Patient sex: M
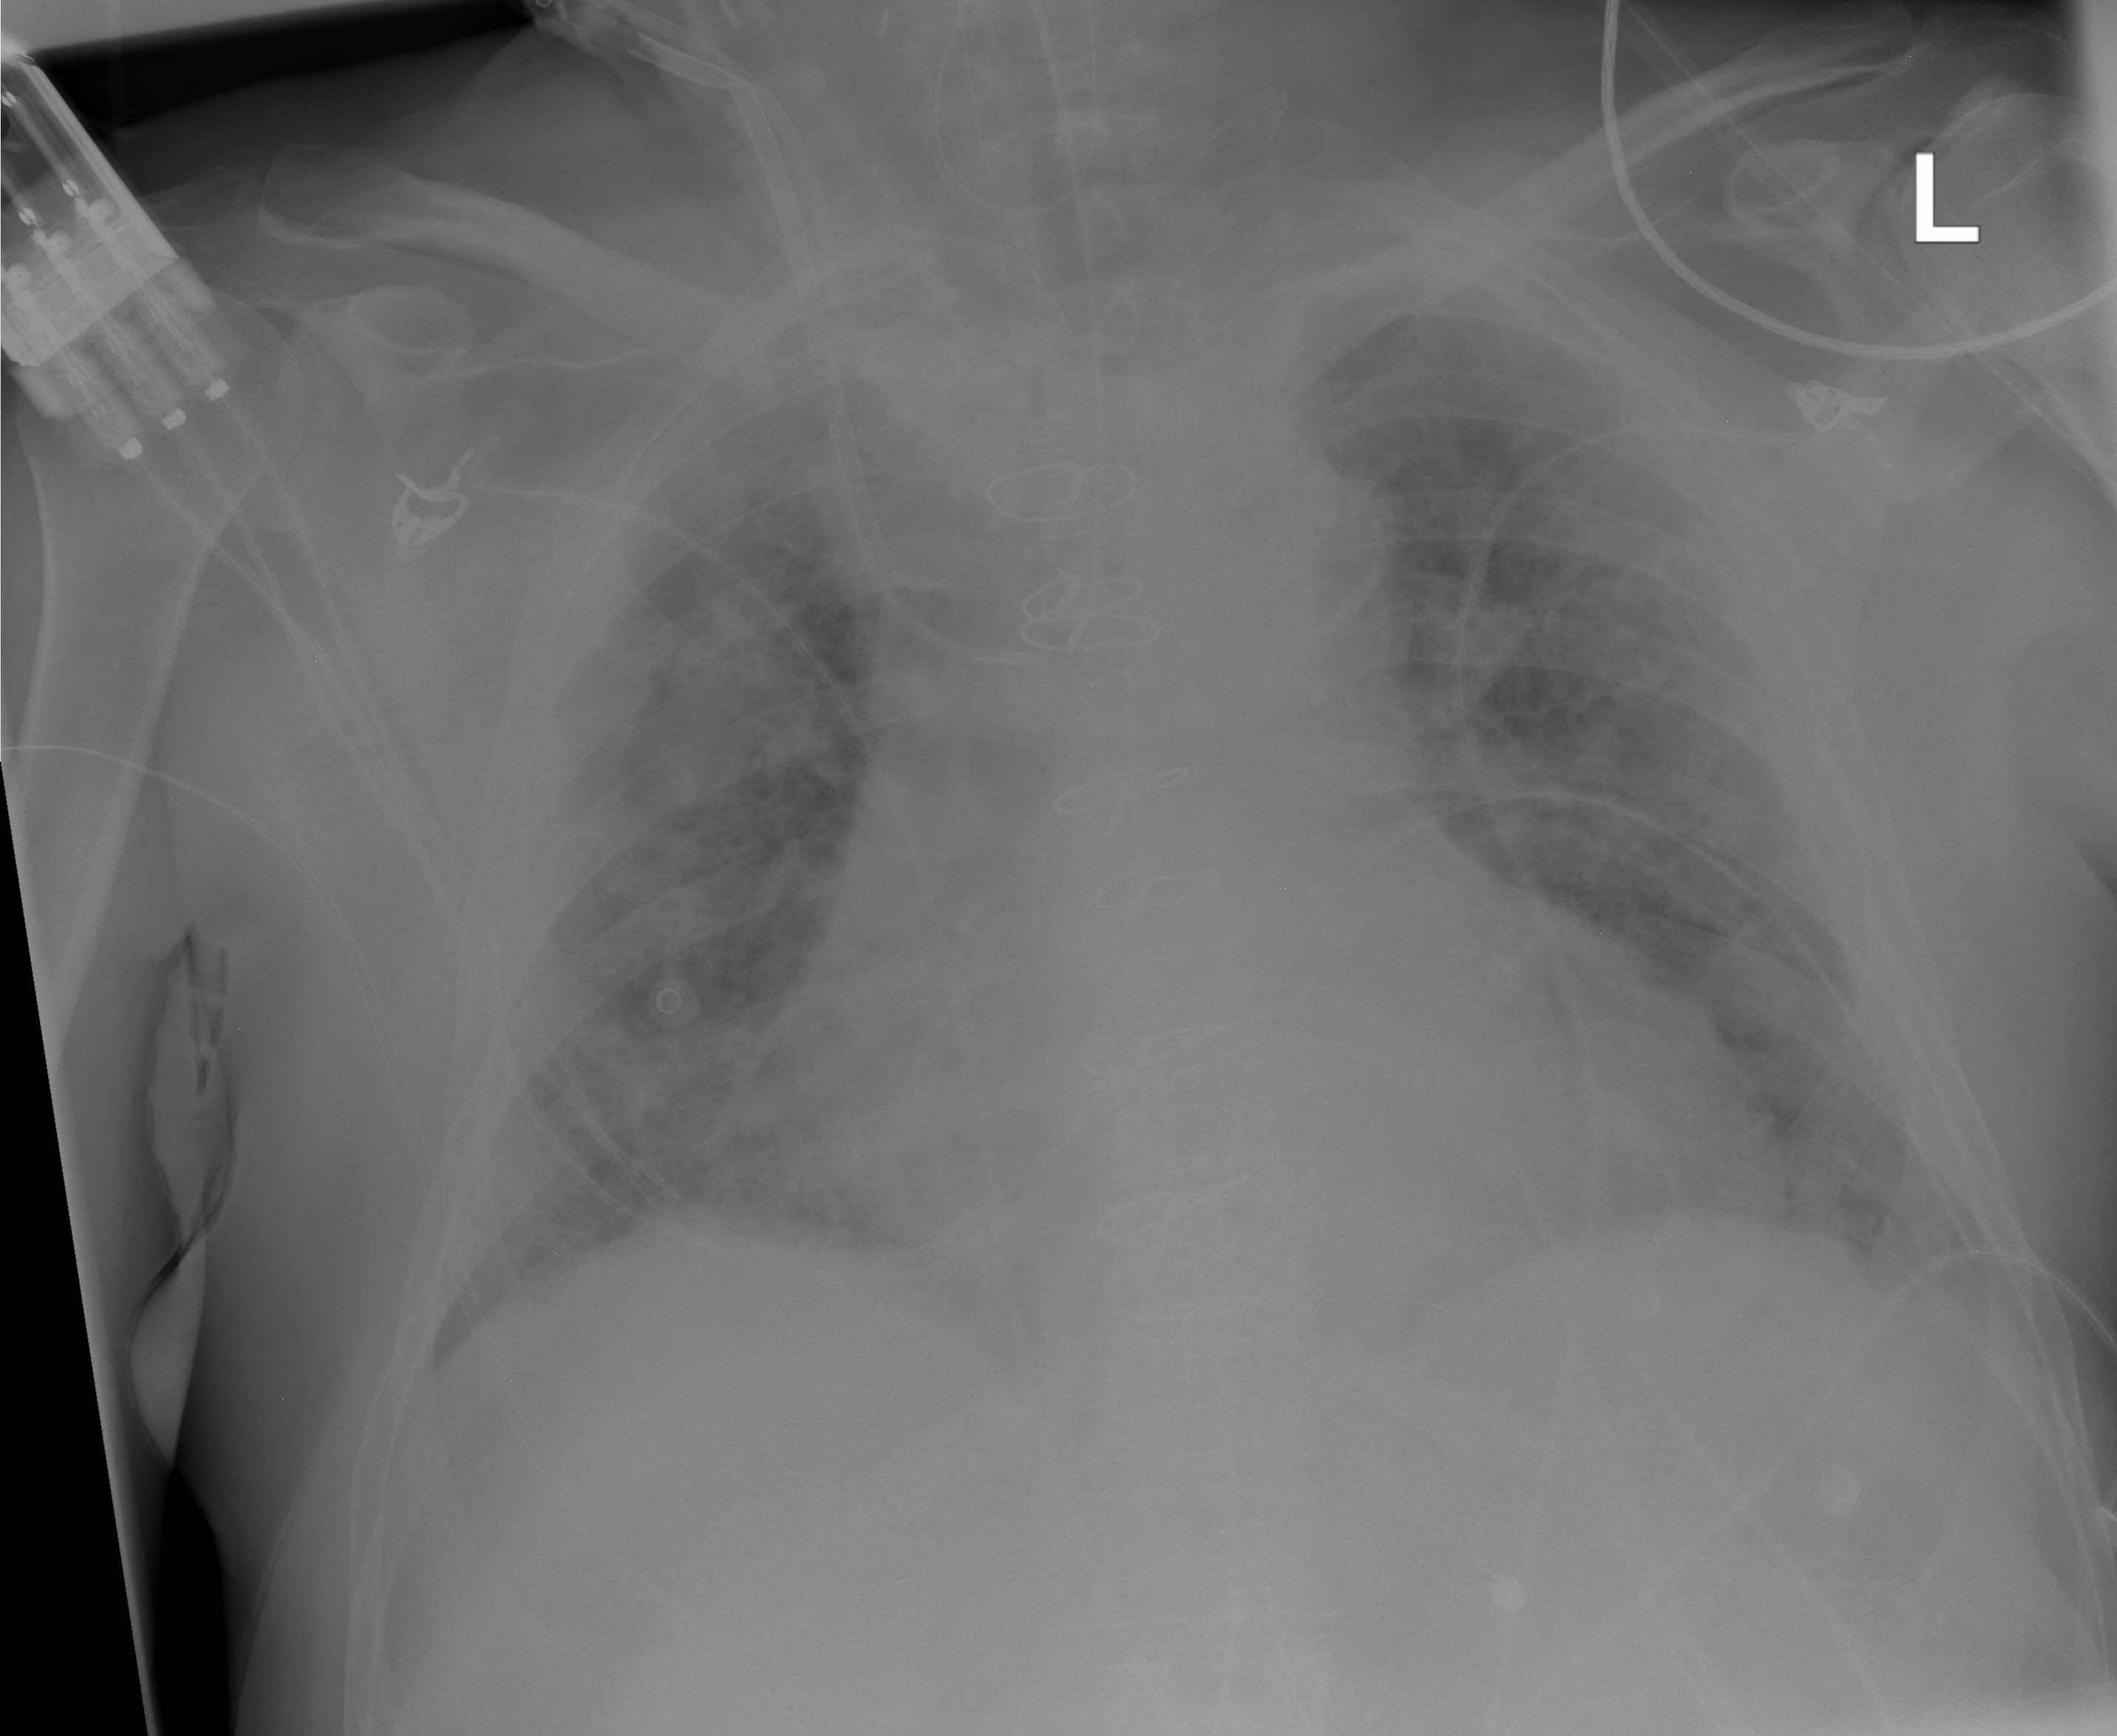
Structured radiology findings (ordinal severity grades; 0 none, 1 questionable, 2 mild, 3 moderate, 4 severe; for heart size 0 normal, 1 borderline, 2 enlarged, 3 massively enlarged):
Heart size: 2
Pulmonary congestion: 3
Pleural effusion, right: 0
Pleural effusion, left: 0
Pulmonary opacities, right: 1
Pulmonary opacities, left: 1
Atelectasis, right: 0
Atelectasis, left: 0